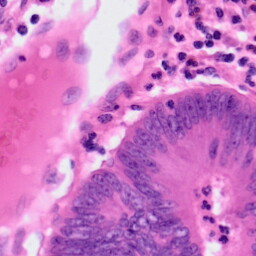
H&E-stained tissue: Colon